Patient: sex M, age 70
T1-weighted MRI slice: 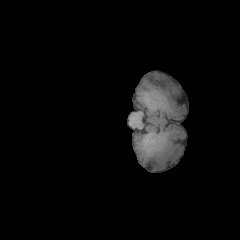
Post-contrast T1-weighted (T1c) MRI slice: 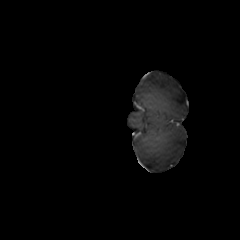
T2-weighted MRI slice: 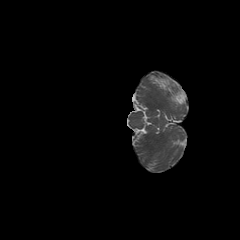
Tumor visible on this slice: no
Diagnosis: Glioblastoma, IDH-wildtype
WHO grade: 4